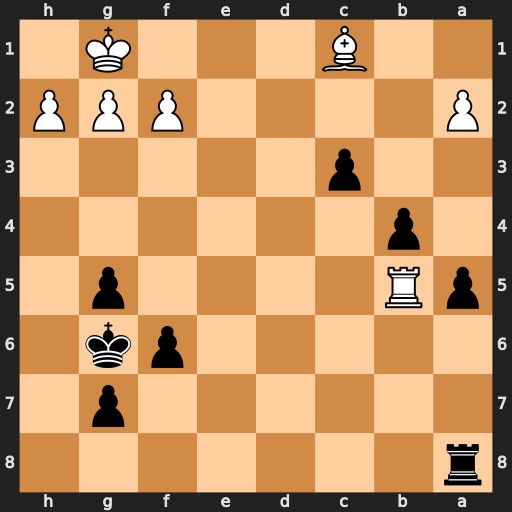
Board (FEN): r7/6p1/5pk1/pR4p1/1p6/2p5/P4PPP/2B3K1
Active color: b
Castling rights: -
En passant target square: -
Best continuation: Rd8 Kf1 Rd1+ Ke2 Rxc1